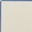
Piece: xx